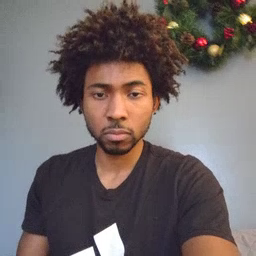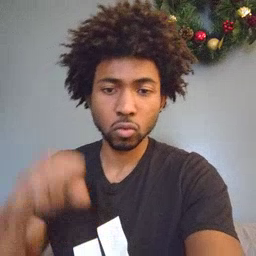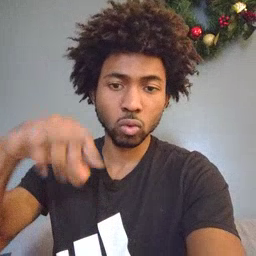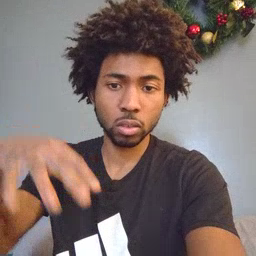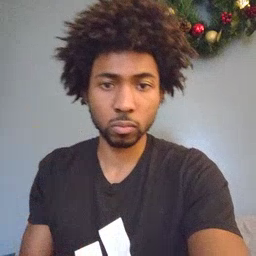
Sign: drop